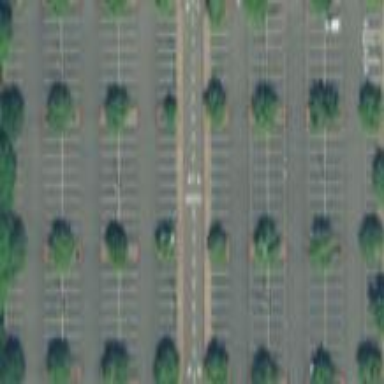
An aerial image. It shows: Parking area.